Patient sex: F
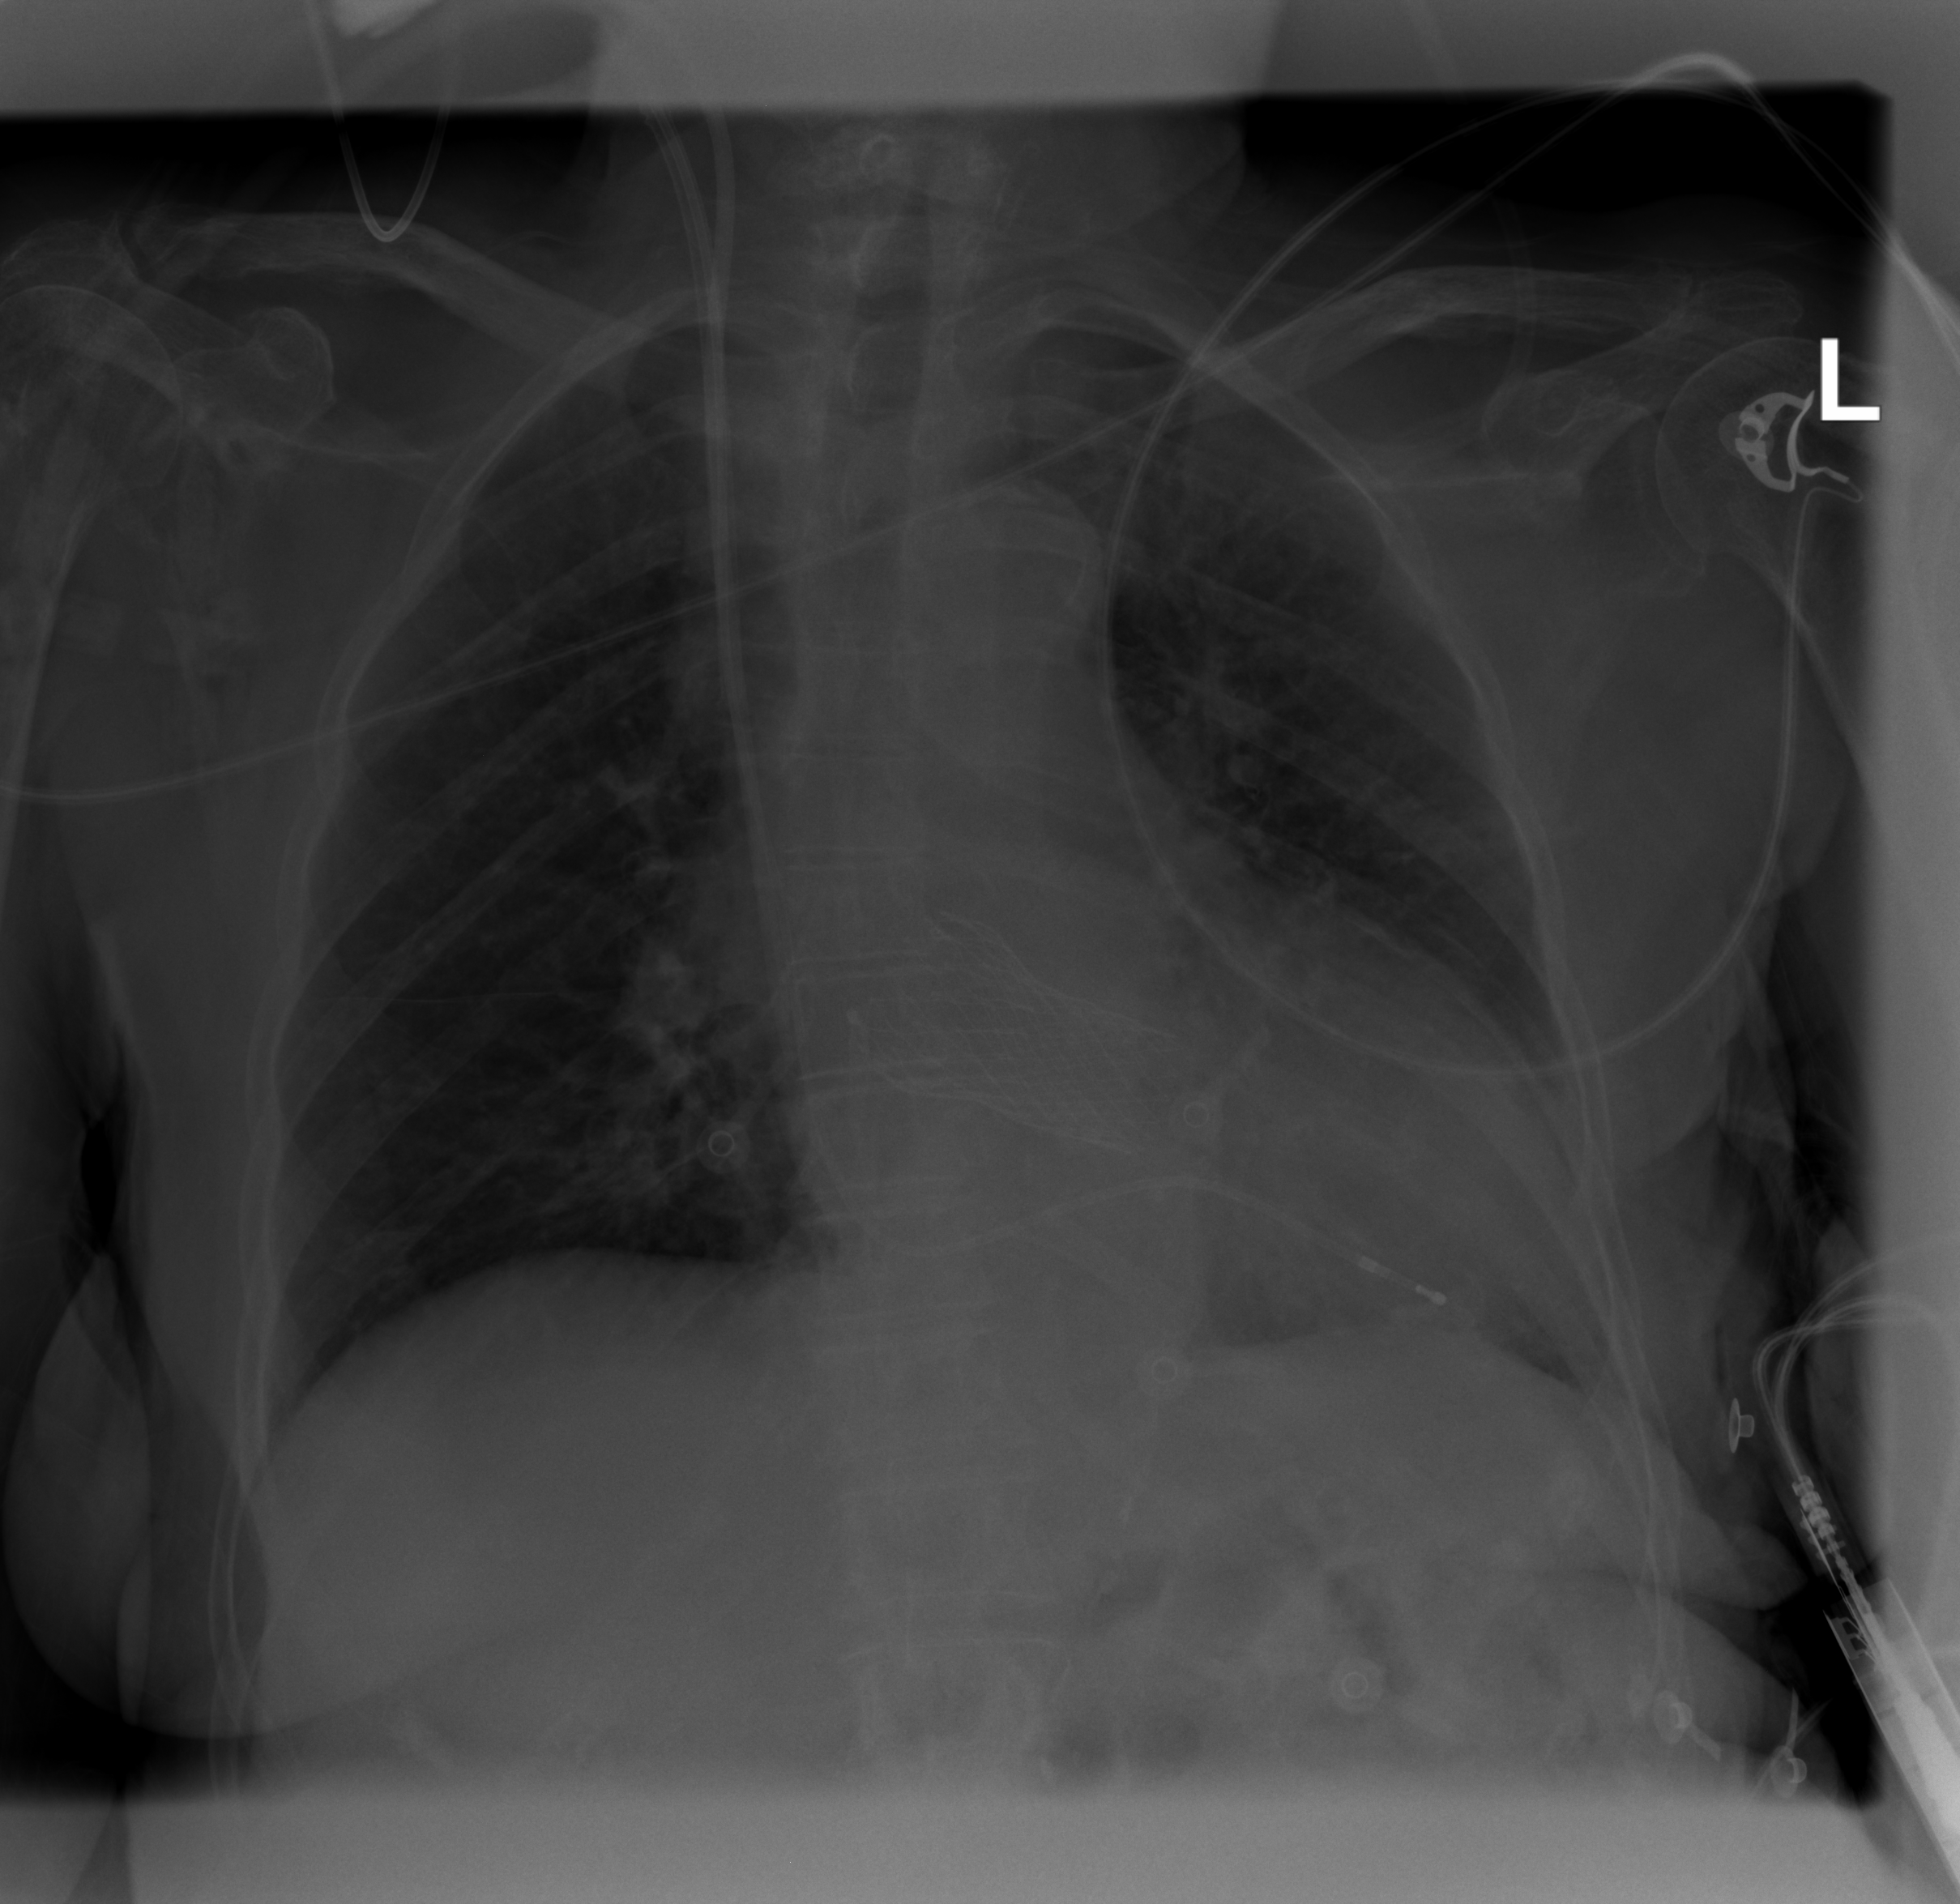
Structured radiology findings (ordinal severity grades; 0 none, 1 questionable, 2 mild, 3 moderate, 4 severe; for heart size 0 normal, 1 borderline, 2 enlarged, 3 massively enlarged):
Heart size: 2
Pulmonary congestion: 2
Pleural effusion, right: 0
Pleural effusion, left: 0
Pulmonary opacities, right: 0
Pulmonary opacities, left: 0
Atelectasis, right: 1
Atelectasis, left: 1